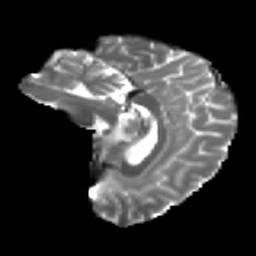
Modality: T2w
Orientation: sagittal
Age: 22
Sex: female
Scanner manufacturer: ge
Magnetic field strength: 3 T
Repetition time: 7.8 s
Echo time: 0.0606 s